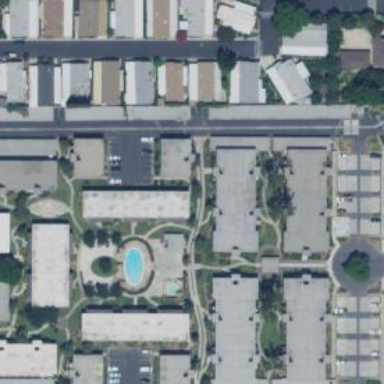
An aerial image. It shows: Residential area with apartments.